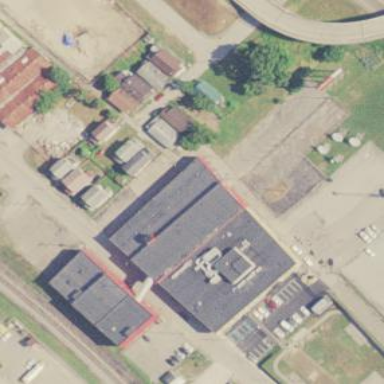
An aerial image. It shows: Flat roof building identified as prison.